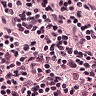
Metastatic tissue present: no